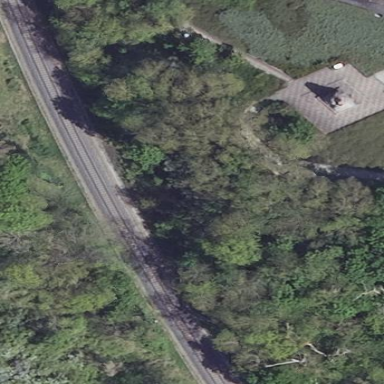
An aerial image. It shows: Railway area.